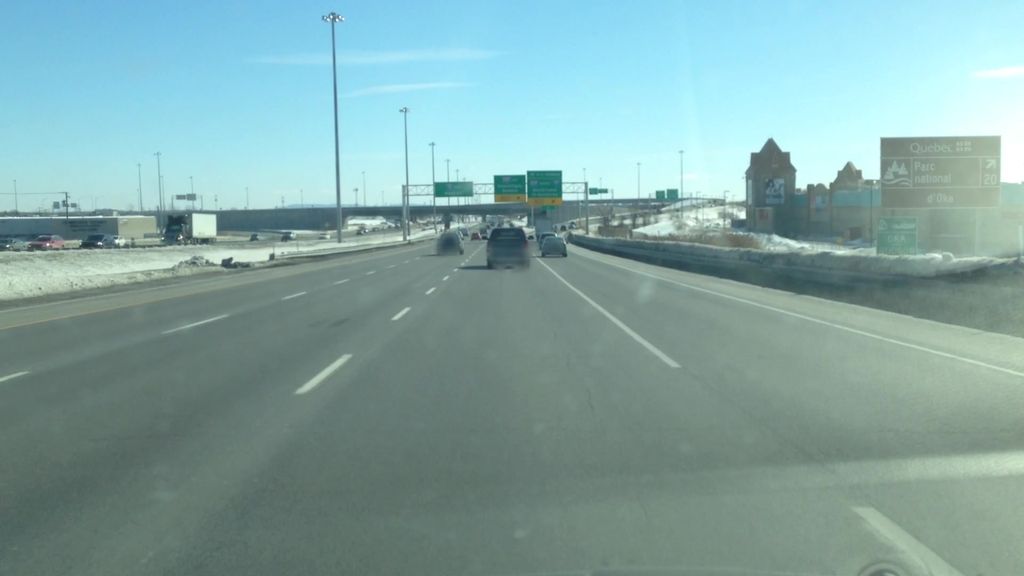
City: montreal